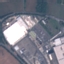
Land use / land cover class: Industrial